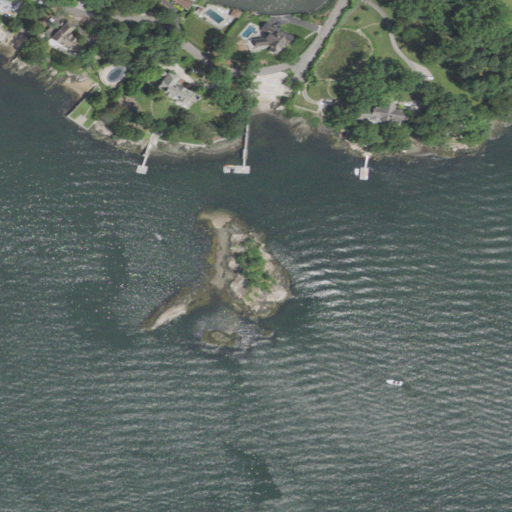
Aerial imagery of island in New York named Crane Island containing open water, herbaceous wetlands, open development, low intensity development, medium intensity development, and barren land